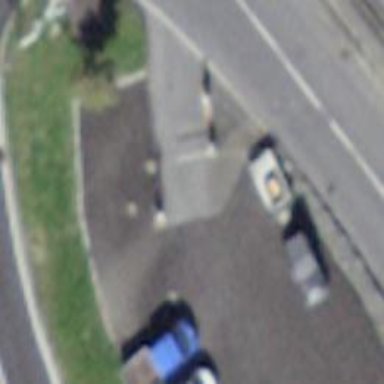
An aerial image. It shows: Lift gate barrier.